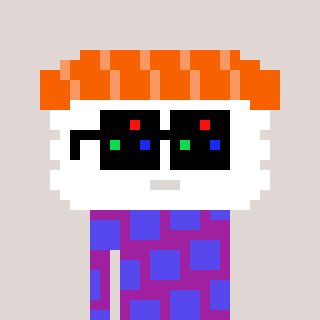
a pixel art character with square black sunglasses, a nigiri-shaped head and a magenta-colored body on a warm background